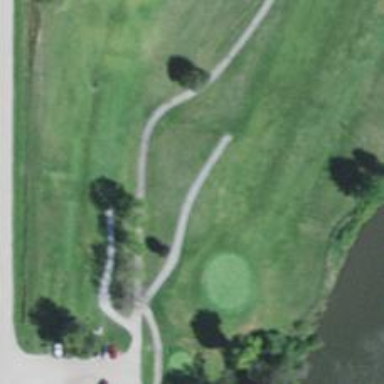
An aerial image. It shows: Pathway for golfing.